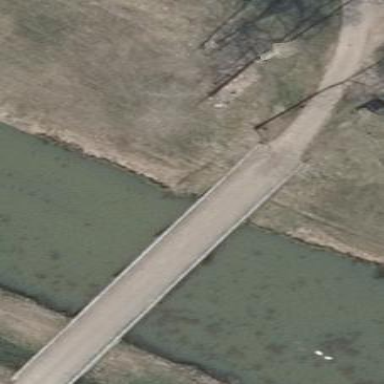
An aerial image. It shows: Man-made bridge.